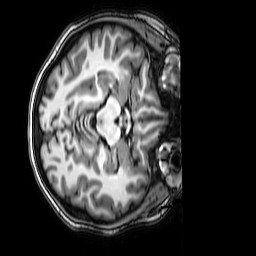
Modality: T1w
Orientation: axial
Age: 22
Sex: female
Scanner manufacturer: philips
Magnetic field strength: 3 T
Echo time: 0.0038 s